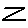
Label: zigzag